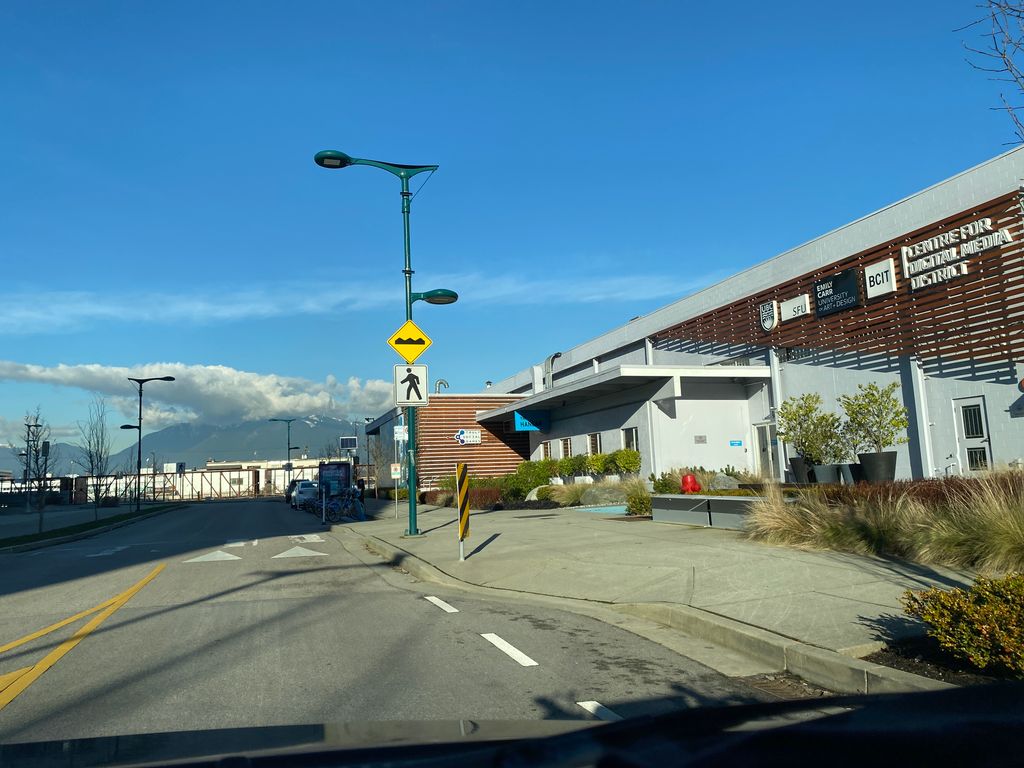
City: vancouver